Interaction volume radius: 10 \u00c5
Interaction volume height: 10 \u00c5
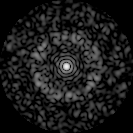
Disorder parameter: 0.8514